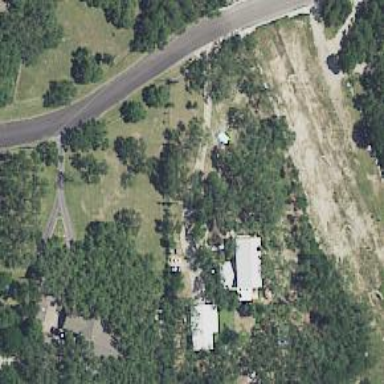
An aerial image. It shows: Driveway.